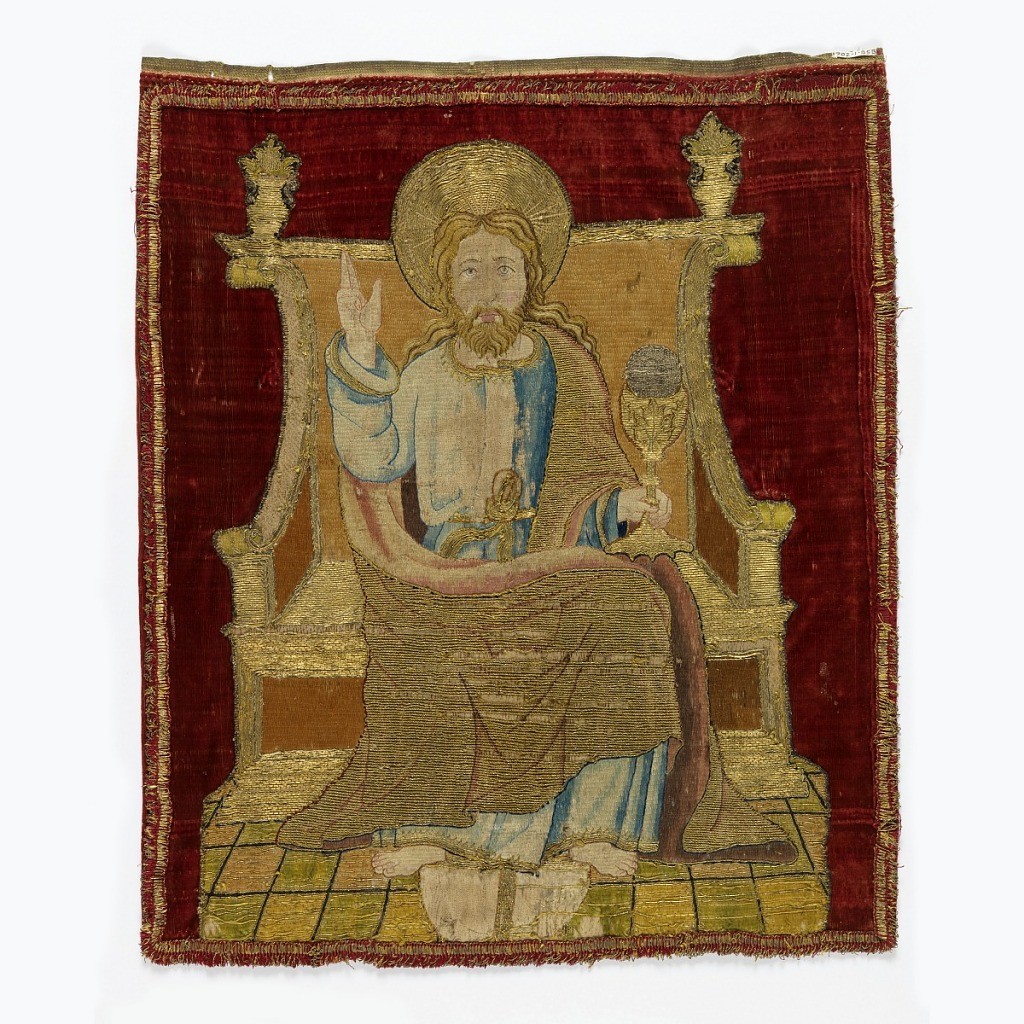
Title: Panel
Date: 16th century
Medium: silk, metallic Ttechnique: embroidered motif appliquéd onto velvet
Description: Christ enthroned holding chalice containing Host in left hand.